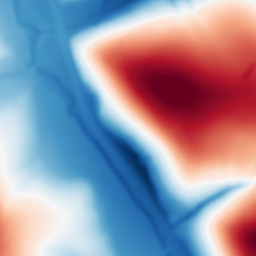
Category: multiscale
Decomposition family: dog
Decomposition parameters: sigma_low: 2
sigma_high: 100
Upsampling method: cubic_catmull_rom
Upsampling parameters: scale: 8
Upsampling scale: 8